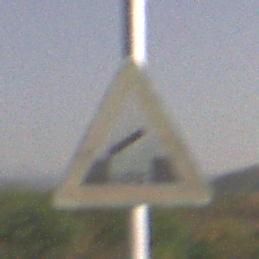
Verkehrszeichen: BeweglicheBruecke
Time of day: Night
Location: Outdoor (Nature)
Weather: Clear
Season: NotSpecified
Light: Natural